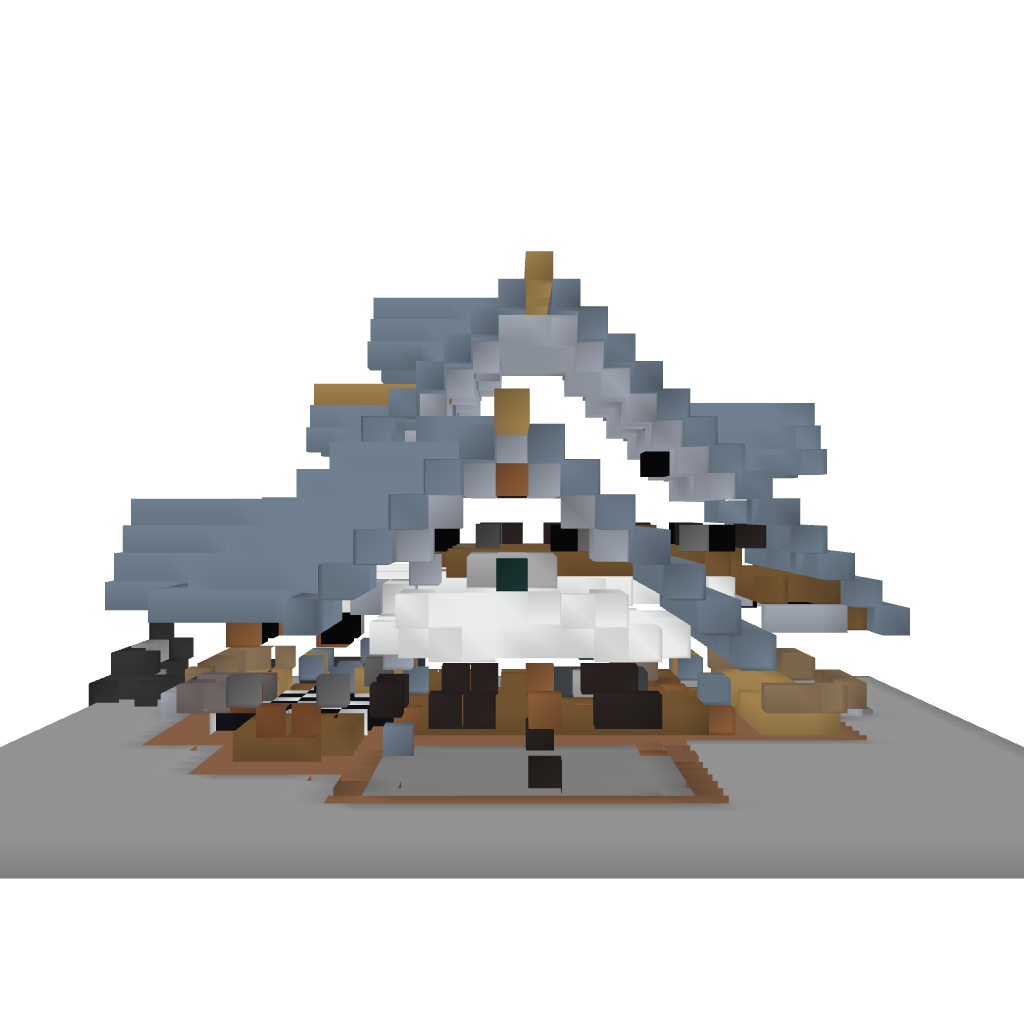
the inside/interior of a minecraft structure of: Country House Plan 01